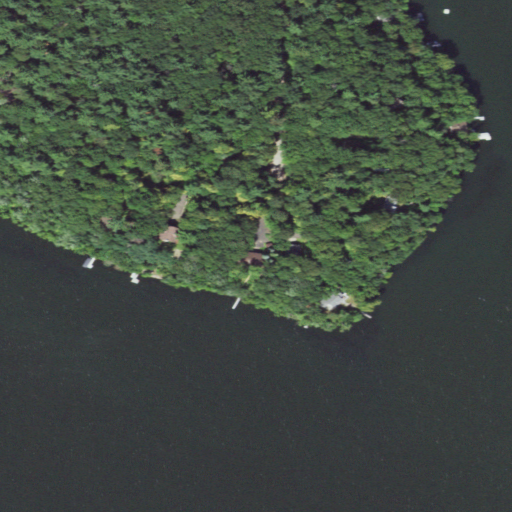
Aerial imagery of cape in Minnesota named Lovers Point containing open water, mixed forest, deciduous forest, open development, and evergreen forest